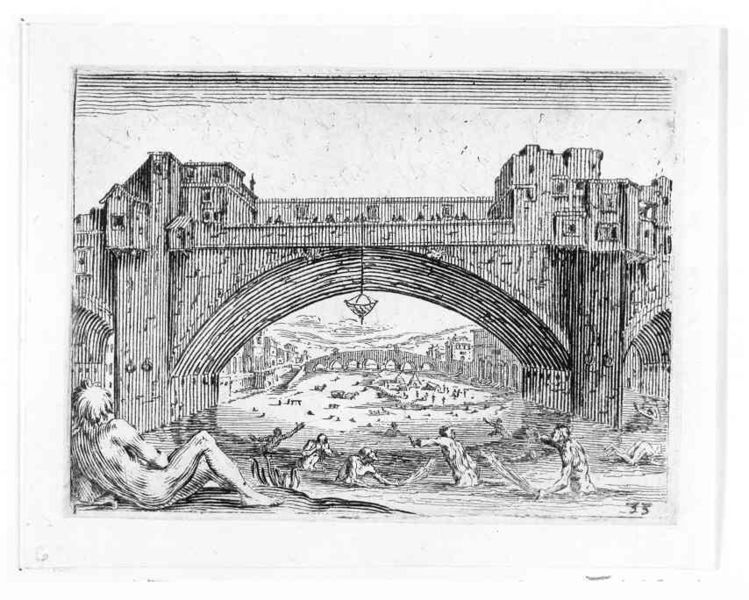
Titel: Der Ponte Vecchio in Florenz
Künstler: Jacques Callot
Standort: Karlsruhe
Institution: Staatliche Kunsthalle Karlsruhe
Schlagwörter: akt, feder, feuer, himmel, mann, nackt, wasser, weiß, baden, badende, fluss, menschen, see, stadt, fenster, frankreich, grau, holz, lampe, laterne, männer, pfeiler, rücken, schwarz, skizze, zeichnung, dach, gebäude, haus, leute, architektur, arm, arme, mensch, stehen, signatur, bach, häuser, spiegelung, brücke, gewässer, kanal, figur, haare, personen, kontrast, boot, holzschnitt, rückenansicht, liegen, bogen, fassaden, venedig, laufen, mauer, grafik, linien, seine, schlacht, arch, arches, architecture, chandelier, crowd, lamp, men, people, white, women, black, grey, old, painting, windows, korb, picture, print, washing, perspective, nackte, liegend, striche, tor, bögen, bad, waschen, tusche, türme, steinbrücke, torbogen, seil, schwimmen, festung, druck, schnitt, schwarzweiss, schraffur, radierung, stich, lithografie, tote, tauchen, wood, sad, flüssigkeit, zahl, classic, hell, man, naked, nude, nudity, roman, sky, rundbögen, florenz, boat, building, hills, house, landscape, mountains, ocean, sea, water, horizon, horizontal, houses, landscahft, baroque, male, metal, light, river, ähren, drawing, paper, kupferstich, black and white, frame, castle, shadow, etching, illustration, monochrome, sketch, rute, netz, bau, beach, dead, disaster, drowning, bridge, town, brücken, italy, outside, person, brückenbogen, city, lamps, basket, beggar, arms, ponte, schwimmer, brückenpfeiler, arc, rome, ink, walls, strichzeichnung, bridges, buildings, gate, art, back, watching, engraving, nckt, ampel, medieval, legs, lines, liegender, lot, god, bathing, fischernetz, outdoors, play, shading, stripes, wash, lying, linear, splash, bathers, cityscape, fishing, seriendruck, bank, ufer, hanging, wasserwesen, flussgott, poor, bow, body, lay, lie, bodies, menshcne, reclining, plague, river god, bath, brücle, under, repose, new york, swimming, wather, florence, castles, naked man, po, net, blueprint, graphite, townscape, straight, ponte vecchio, fun, splashing, tunnel, woodblock, flood, arno, swim, giant, 33, vintage, homeless, suspension, metalwork, de goya, drown, purgatory, vecchio, chandeliers, beggars, suspension bridge, apocalypse, homeless man, poor man, swiming, bathe, swimmers, vechhio, sewer, ponte vechio, bringe, frolic, swimmimg, hwll, barcco, clarity